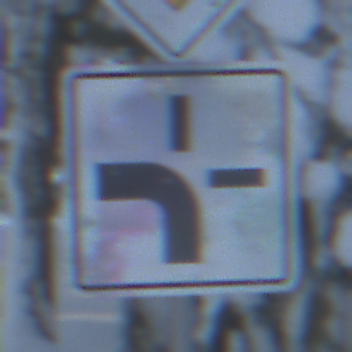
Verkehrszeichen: VerlaufVorfahrtsstrasse1
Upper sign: Vorfahrtsstrasse
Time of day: MorningAfternoon
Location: Outdoor (Nature)
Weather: Clear
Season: Winter
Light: Natural